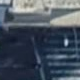
Vehicle type: Motorcycle